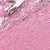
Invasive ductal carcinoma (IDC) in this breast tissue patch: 0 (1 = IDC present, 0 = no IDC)